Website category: restaurant
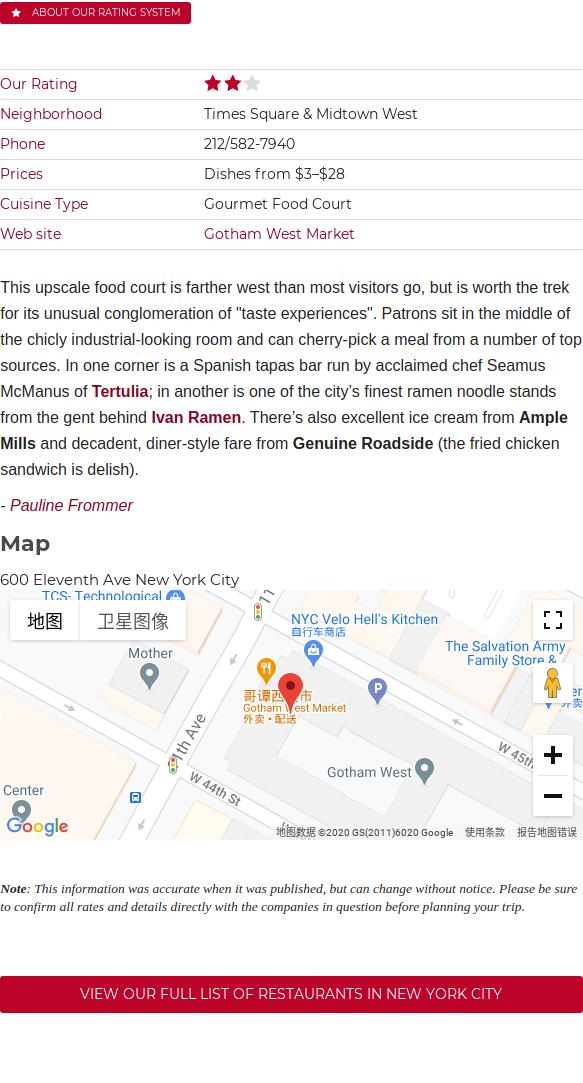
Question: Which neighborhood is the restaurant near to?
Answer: Times Square & Midtown West

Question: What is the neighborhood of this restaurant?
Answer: Times Square & Midtown West

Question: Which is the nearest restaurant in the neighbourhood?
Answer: Times Square & Midtown West

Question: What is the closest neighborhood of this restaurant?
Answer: Times Square & Midtown West

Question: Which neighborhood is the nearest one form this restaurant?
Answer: Times Square & Midtown West

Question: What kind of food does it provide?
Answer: Gourmet Food Court

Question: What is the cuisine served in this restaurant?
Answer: Gourmet Food Court

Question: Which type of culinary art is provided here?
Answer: Gourmet Food Court

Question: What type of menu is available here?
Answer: Gourmet Food Court

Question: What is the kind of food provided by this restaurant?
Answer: Gourmet Food Court

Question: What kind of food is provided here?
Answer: Gourmet Food Court

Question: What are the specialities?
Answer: Gourmet Food Court

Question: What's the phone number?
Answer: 212/582-7940

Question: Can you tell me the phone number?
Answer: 212/582-7940

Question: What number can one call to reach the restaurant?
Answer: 212/582-7940

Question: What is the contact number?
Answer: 212/582-7940

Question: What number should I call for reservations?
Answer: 212/582-7940

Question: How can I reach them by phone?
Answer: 212/582-7940

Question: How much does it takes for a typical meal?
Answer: Dishes from $3$28

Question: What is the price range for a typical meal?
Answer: Dishes from $3$28

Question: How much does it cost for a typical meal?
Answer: Dishes from $3$28

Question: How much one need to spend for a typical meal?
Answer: Dishes from $3$28

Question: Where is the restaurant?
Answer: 600 Eleventh Ave New York City

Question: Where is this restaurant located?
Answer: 600 Eleventh Ave New York City

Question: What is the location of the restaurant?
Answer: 600 Eleventh Ave New York City

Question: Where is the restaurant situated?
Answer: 600 Eleventh Ave New York City

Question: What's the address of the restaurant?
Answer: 600 Eleventh Ave New York City

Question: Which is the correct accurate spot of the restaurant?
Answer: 600 Eleventh Ave New York City

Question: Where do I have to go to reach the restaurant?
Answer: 600 Eleventh Ave New York City